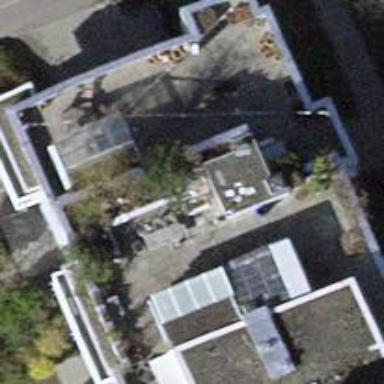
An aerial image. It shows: Building with flat roof.